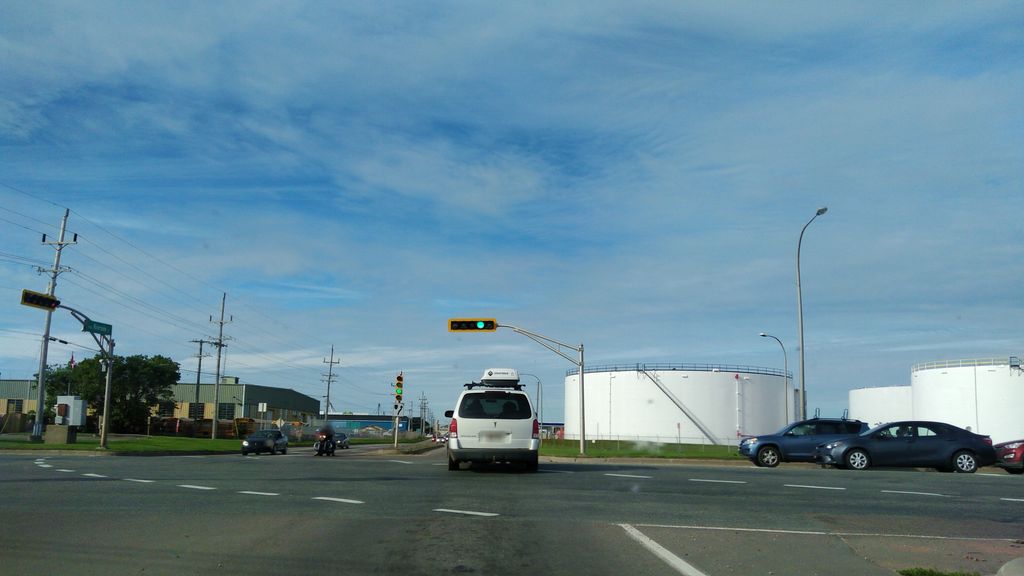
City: charlottetown